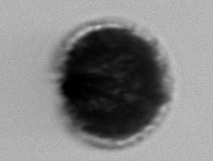
Label: Gonyaulax